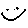
Label: smiley face